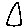
Label: triangle